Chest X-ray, AP view. Patient: 9 years old, sex M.
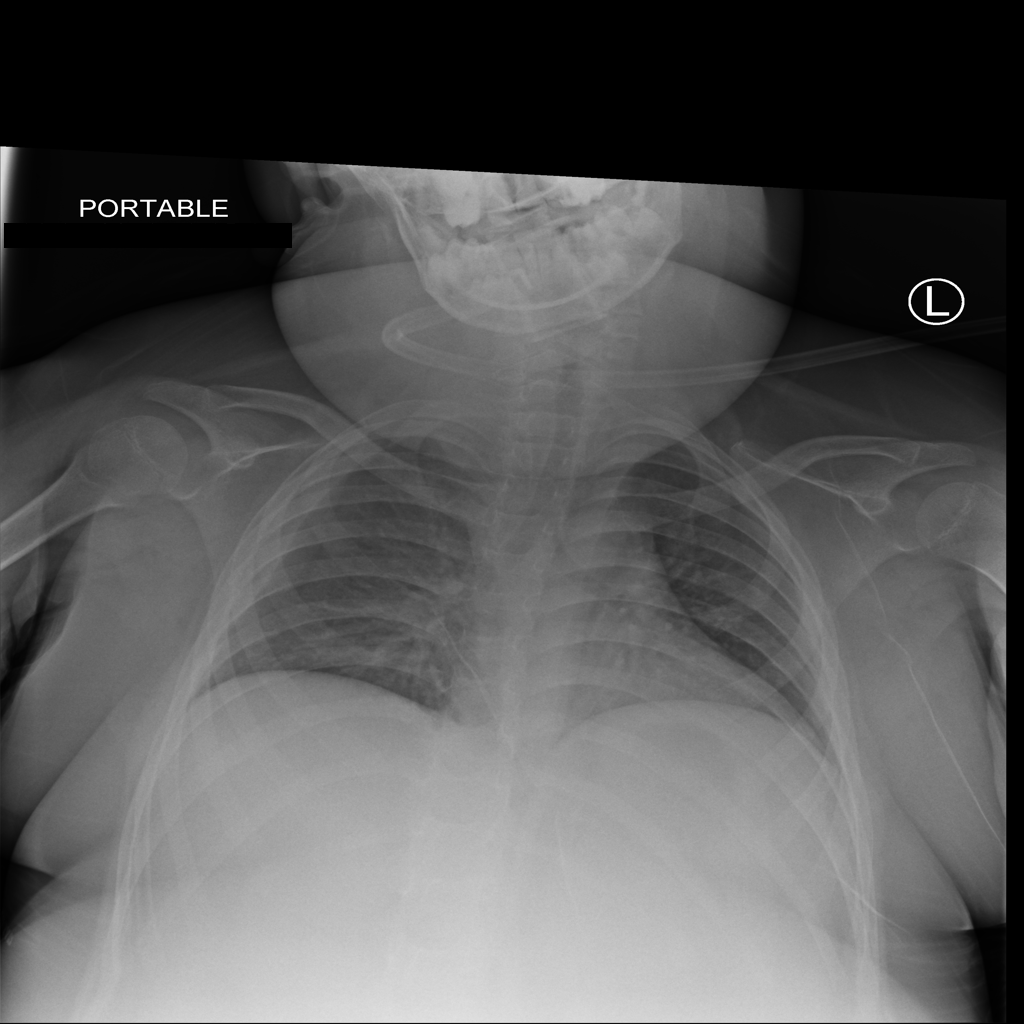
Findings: Infiltration